Question: Using twitter bootstrap, I am trying to create a sidebar in a master-detail UI with the code below. The problem is that the sidebar is always appearing right above the main content or details section as shown in the image below. Any suggestions on fixing this will be helpful. thanks.
'''
<div class="container-fluid">
<div class="navbar navbar-fixed-top">
<div class="navbar-inner">
</div>
</div>
<div class="row-fluid">
<ul class="nav nav-list span3 well pull-right">
<li> <a href="#"> Home </a> </li>
<li> <a href="/posts"> Post </a> </li>
</ul>
<div class="span9 well">
</div>
</div>
</div>
'''
This is the only custom CSS used:
'''
body{padding: 60px 10px 10px 10px;}
'''

What caused my problem was that, my <> was not wrapped with an outer row class eg <>. Once I did that, everything was fine.
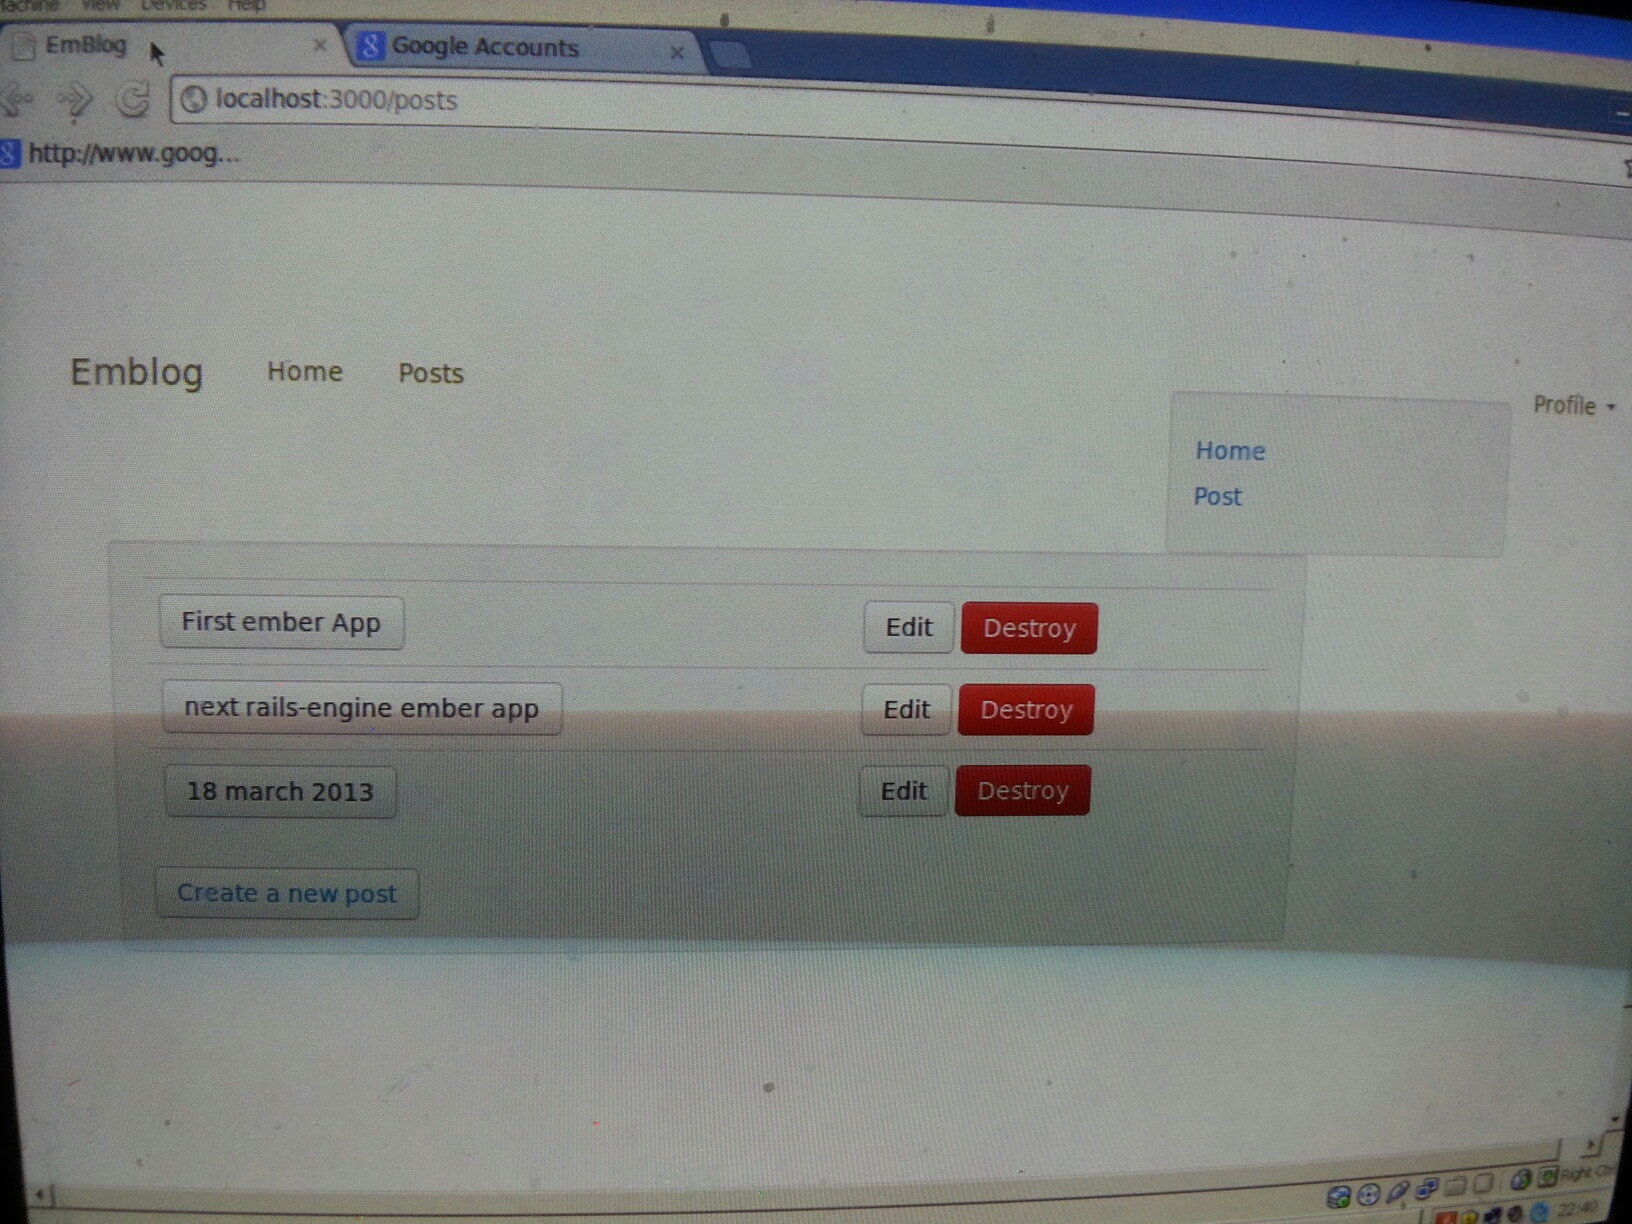
Answer: As well as Kevin's fix:
'''
<ul class="nav nav-list span3 well pull-right">
'''
Based on the unknown that you might have other code effecting the width of the divs causing them to sit on top of each other use a lower span number to compensate like this (span numbers must add up to the Bootstrap maximum of 12 i.e. 9 + 3 in your code above [under normal circumstances would work]):
'''
<div class="container-fluid">
<div class="navbar navbar-fixed-top">
<div class="navbar-inner">
</div>
</div>
<div class="row-fluid">
<ul class="nav nav-list span3 well pull-right">
<li> <a href="#"> Home </a> </li>
<li> <a href="/posts"> Post </a> </li>
</ul>
<div class="span8 well">
</div>
</div>
</div>
'''
Wouldn't usually advise this as it's not correct but as this is just for a backend page it seems it will be O.K. So here's a jsFiddle (bit hacky but oh well): <URL>